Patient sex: M
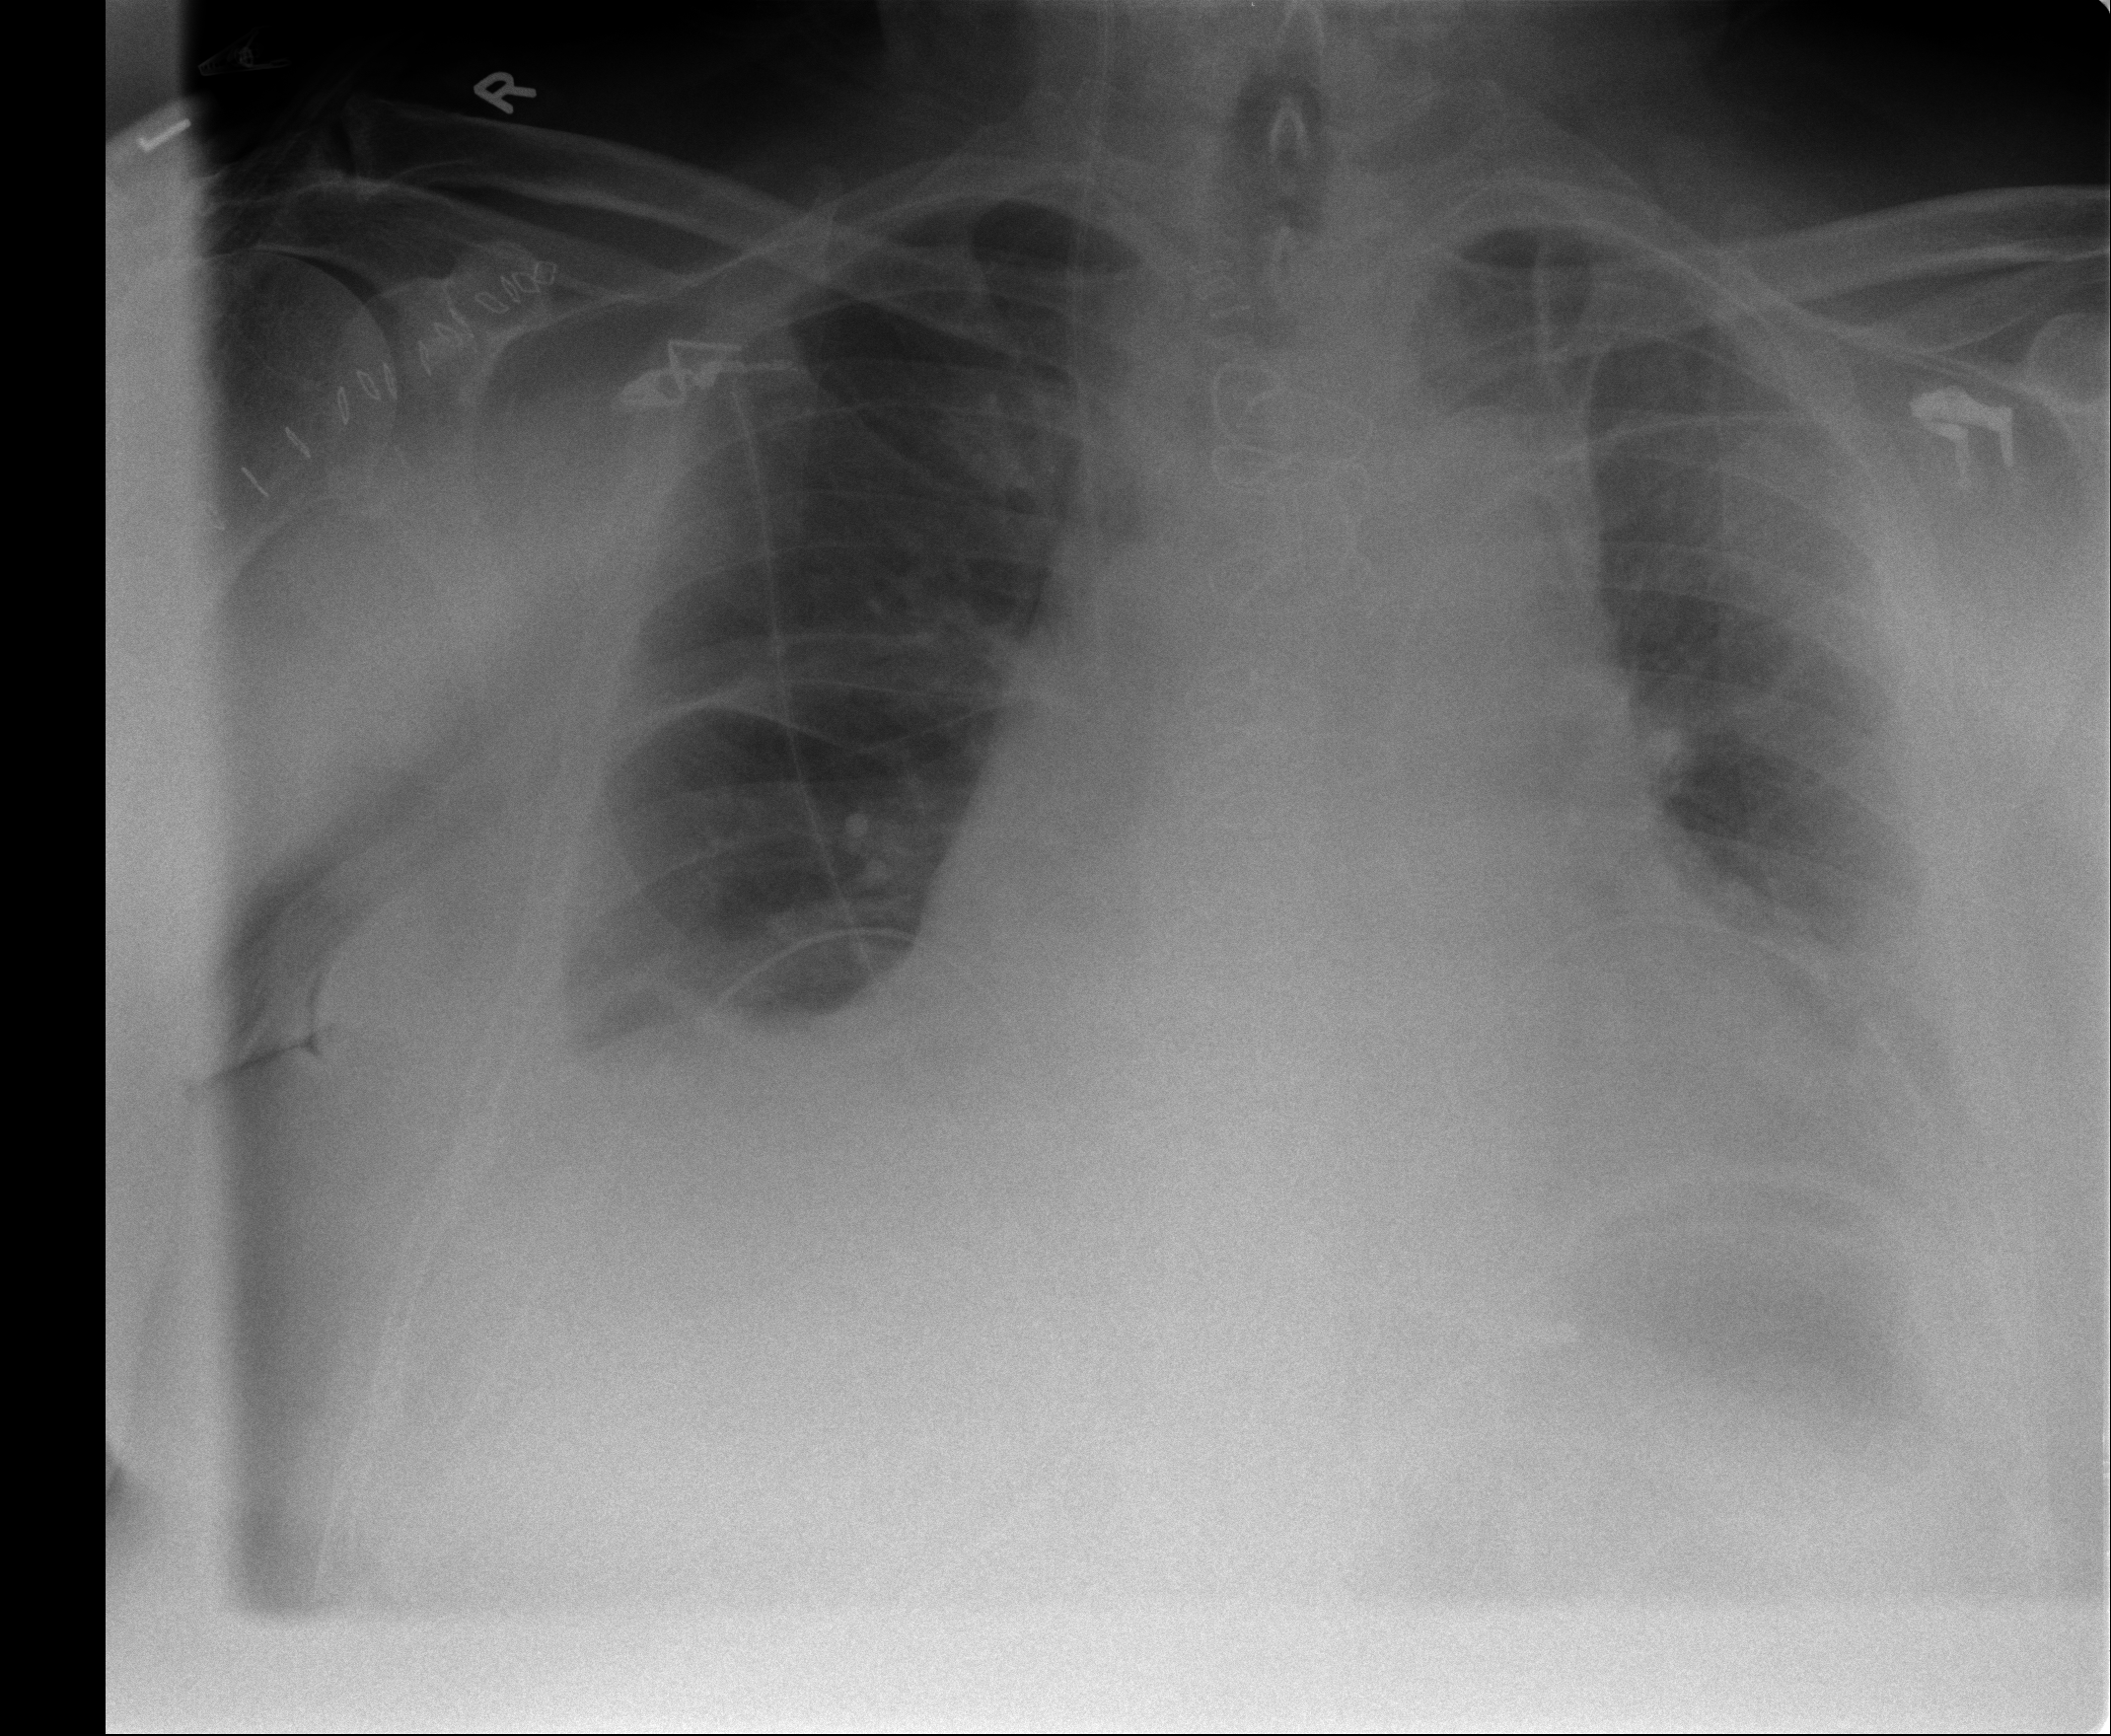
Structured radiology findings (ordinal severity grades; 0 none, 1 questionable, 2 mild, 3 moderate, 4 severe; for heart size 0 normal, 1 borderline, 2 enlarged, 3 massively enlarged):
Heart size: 2
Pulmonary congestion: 0
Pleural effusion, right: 2
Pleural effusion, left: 2
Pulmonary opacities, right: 0
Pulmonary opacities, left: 0
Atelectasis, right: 2
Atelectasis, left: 2